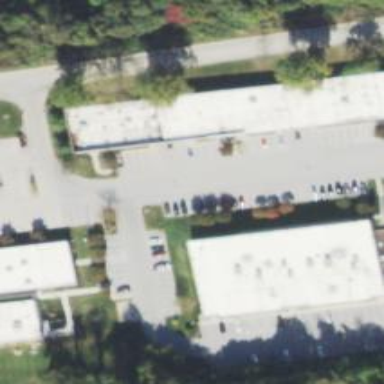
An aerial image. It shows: Veterinary facility.